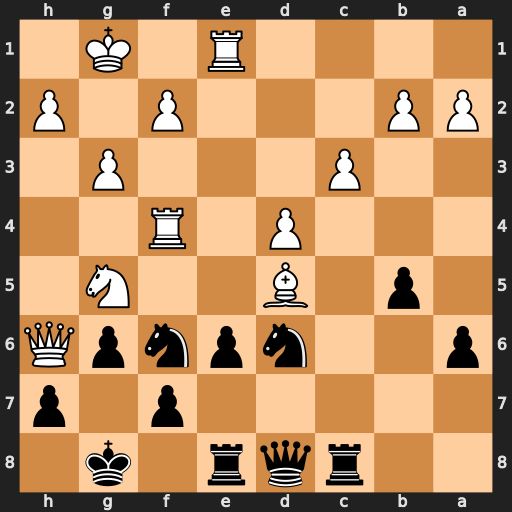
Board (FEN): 2rqr1k1/5p1p/p2npnpQ/1p1B2N1/3P1R2/2P3P1/PP3P1P/4R1K1
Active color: b
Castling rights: -
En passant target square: -
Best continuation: exd5 Rxe8+ Ndxe8